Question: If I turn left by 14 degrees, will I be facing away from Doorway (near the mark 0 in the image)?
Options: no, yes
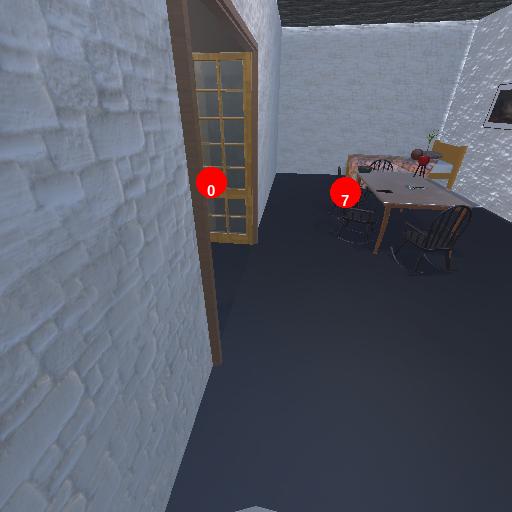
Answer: no